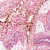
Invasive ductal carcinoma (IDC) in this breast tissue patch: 0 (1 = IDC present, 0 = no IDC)